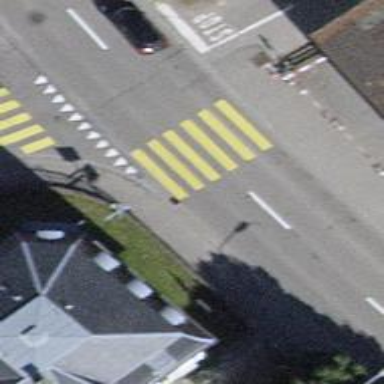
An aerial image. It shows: Marked road crossing.